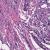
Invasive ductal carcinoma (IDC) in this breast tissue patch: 1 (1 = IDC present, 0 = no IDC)